Question: I have problems facing assembly on mac. Every time i try to run something it shows an error that unable to open file.
> nasm: fatal: Unable to open input file 'h1.asm'
Can anyone tell me an alternate of nasm?

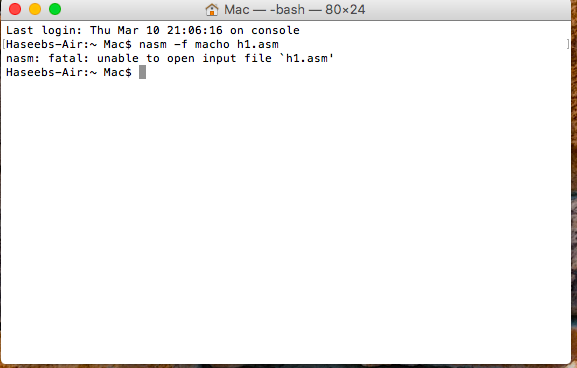
Answer: Your problem appears to be with the file you are trying to open, not with the 'nasm' application.
Make sure the file exists 'h1.asm' exists in the current directory that you are running the command from.
For example, if the file exists on the Desktop then perform this:
'''
cd ~/Desktop
nasm -f macho h1.asm
'''
or
'''
nasm -f macho ~/Desktop/h1.asm
'''